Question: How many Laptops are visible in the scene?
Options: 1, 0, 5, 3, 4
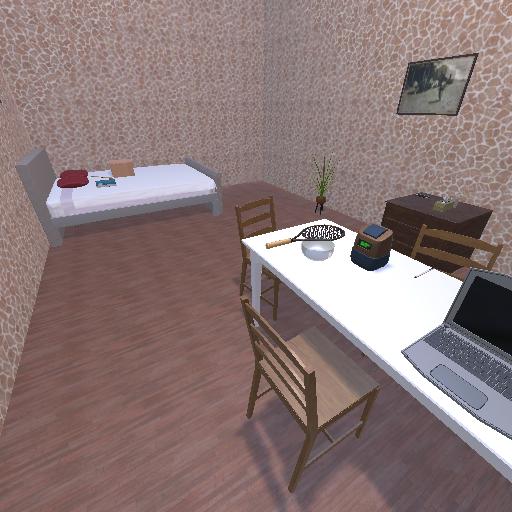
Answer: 1